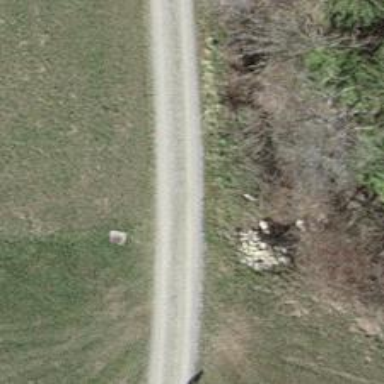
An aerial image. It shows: Pebblestone track with grade3 tracktype.